Interaction volume radius: 5 \u00c5
Interaction volume height: 20 \u00c5
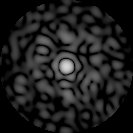
Disorder parameter: 0.7717